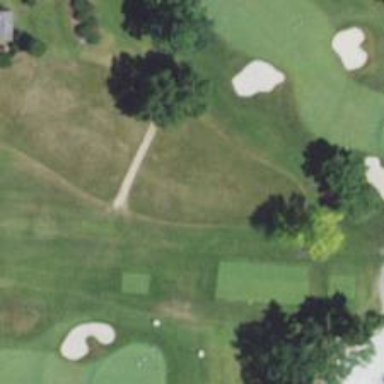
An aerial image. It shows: Path for both road and golf.